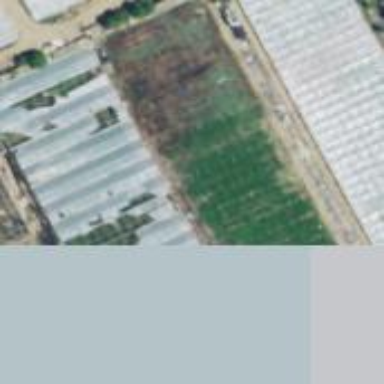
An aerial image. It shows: Greenhouse.